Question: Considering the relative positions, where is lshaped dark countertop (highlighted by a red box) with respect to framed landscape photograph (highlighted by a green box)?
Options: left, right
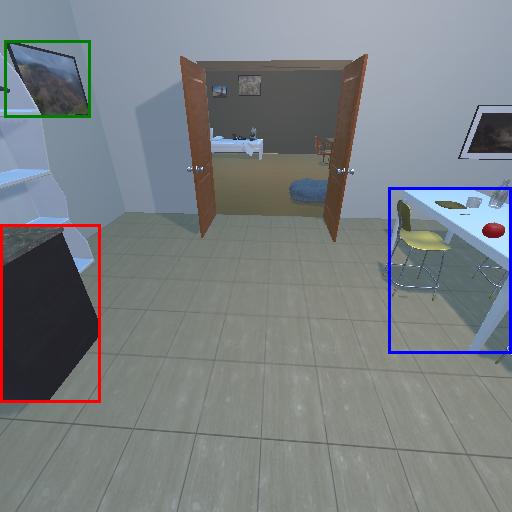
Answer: left